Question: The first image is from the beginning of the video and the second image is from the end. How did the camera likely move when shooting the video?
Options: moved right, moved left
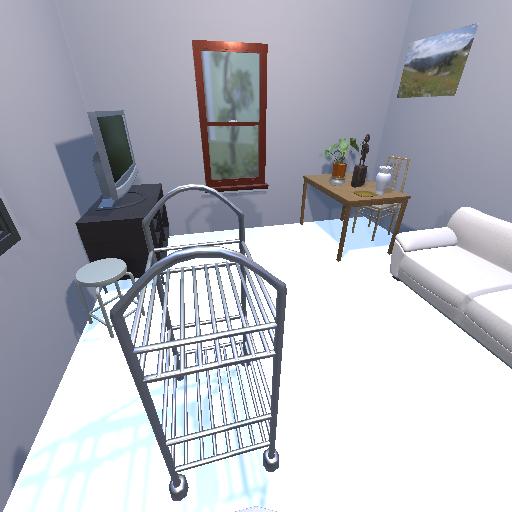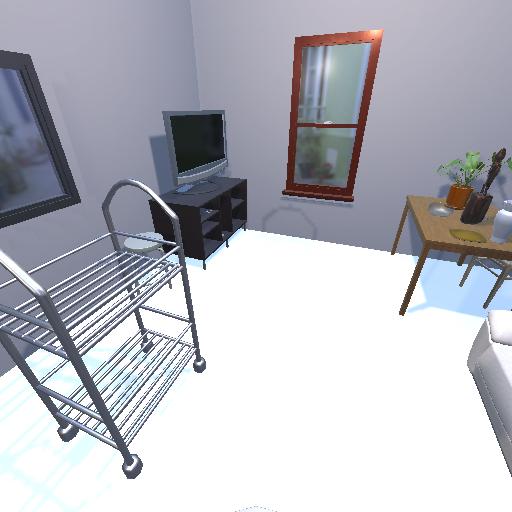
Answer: moved right